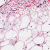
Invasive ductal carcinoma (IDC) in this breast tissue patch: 0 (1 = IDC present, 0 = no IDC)